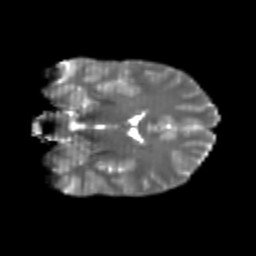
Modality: T2w
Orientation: coronal
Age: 21
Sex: male
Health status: healthy
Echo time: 0.074 s